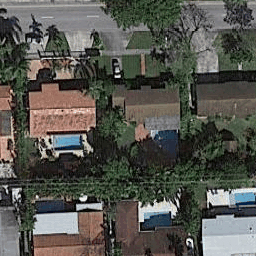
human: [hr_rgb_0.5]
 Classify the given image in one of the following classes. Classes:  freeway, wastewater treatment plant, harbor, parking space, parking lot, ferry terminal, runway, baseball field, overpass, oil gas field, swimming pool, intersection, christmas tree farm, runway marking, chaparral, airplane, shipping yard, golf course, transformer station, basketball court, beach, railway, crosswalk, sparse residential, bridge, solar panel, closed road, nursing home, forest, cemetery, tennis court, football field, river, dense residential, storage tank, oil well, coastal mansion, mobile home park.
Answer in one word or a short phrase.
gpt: dense residential